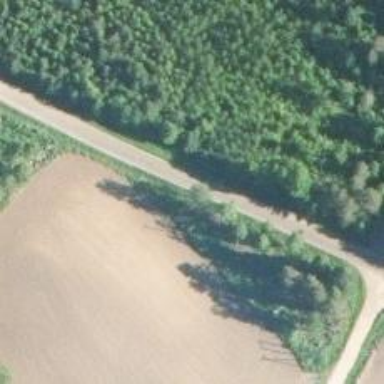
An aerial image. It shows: Unclassified road.